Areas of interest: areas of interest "Swimming Pool"
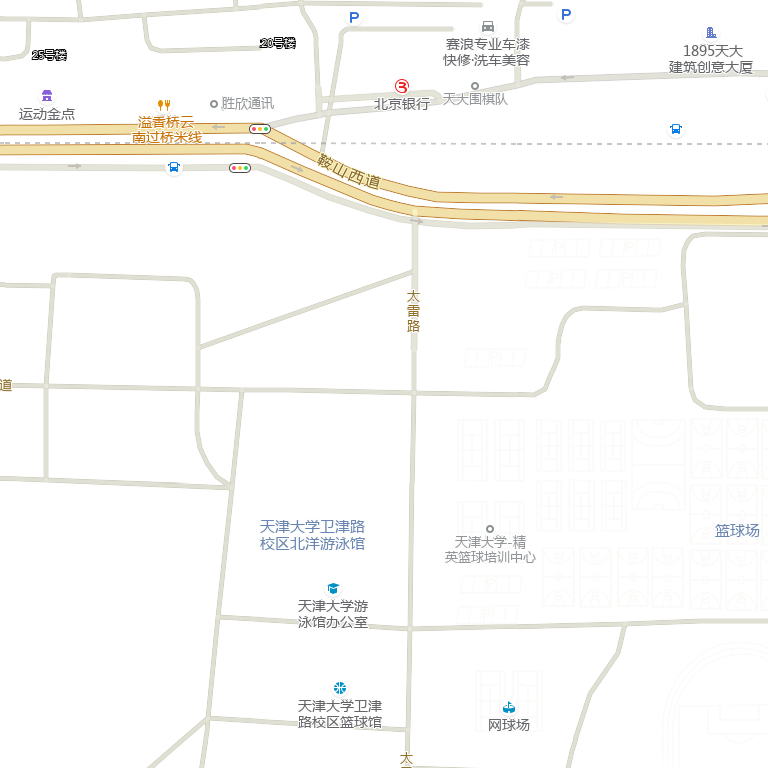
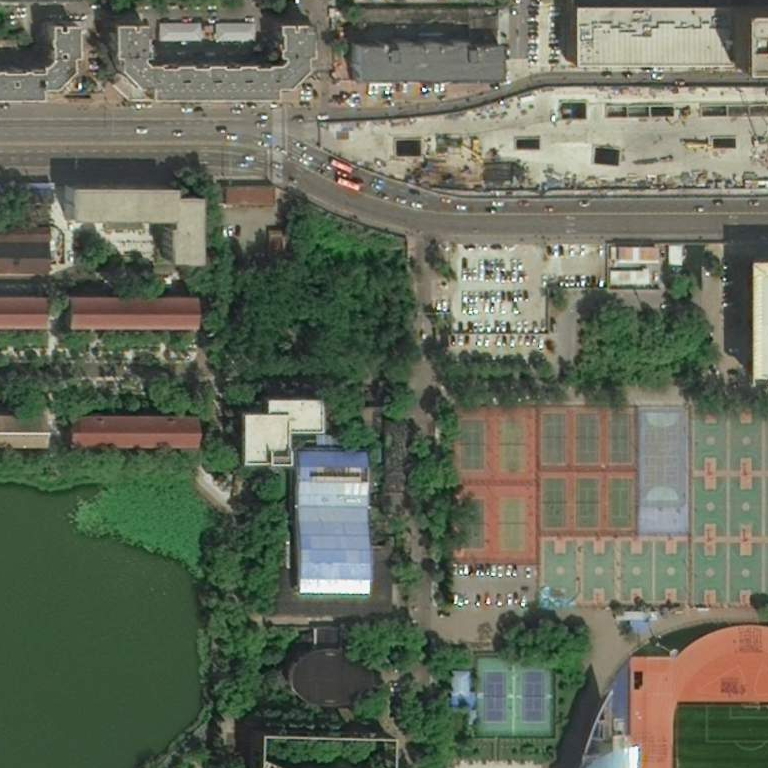